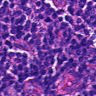
Metastatic tissue present: no